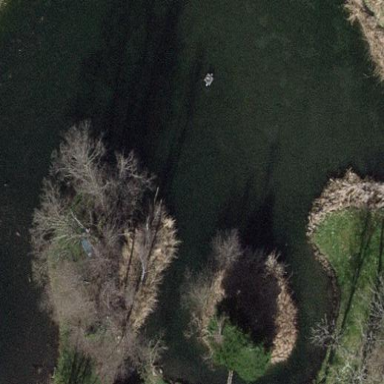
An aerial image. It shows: Serene pond surrounded by nature.